Question: How do you set tags for Rackspace servers using novaclient?
I see how to add it in the GUI:

However, I don't see a way when launched with 'nova'. How do I set tags? If not via nova, is there API access to the tags?
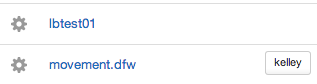
Answer: Tags are not implemented in the API itself, so they're not accessible from a nova CLI command.
Metadata is available to set key=value identifiers on your servers, using the nova CLI. These won't appear as tags in your control panel though. Here's some info about setting metadata on your servers with the nova CLI.
'''
nova meta <server> <action> <key=value> [<key=value> ...]
'''
Set or Delete metadata on a server.
Positional arguments:
'''
<server> Name or ID of server
<action> Actions: 'set' or 'delete'
<key=value> Metadata to set or delete (only key is necessary on delete)
'''